Field crop: maize
Growth stage: 1
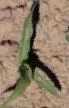
Species: maize